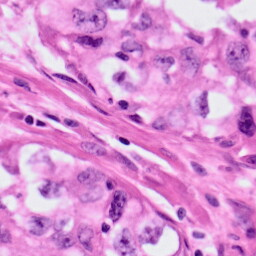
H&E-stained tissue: Lung